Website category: book
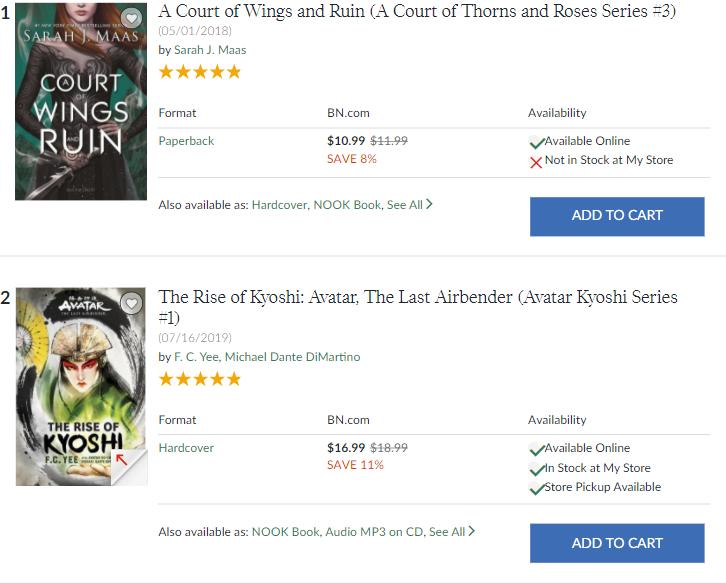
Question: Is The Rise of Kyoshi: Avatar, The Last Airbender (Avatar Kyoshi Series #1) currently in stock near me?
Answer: yes

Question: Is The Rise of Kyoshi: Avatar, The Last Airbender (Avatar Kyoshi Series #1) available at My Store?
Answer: yes

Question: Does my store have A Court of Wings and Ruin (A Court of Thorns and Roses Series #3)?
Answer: no

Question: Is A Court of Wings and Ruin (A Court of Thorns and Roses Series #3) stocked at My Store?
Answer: no

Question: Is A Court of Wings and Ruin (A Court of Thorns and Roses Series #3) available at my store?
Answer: no

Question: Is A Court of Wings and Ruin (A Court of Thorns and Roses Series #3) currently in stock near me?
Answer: no

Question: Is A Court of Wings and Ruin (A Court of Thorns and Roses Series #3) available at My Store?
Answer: no

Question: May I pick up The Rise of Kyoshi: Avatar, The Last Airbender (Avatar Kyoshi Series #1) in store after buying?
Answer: yes

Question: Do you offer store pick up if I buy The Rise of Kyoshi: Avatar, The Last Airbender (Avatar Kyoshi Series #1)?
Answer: yes

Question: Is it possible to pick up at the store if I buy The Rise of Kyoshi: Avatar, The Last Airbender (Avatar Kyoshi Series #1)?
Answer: yes

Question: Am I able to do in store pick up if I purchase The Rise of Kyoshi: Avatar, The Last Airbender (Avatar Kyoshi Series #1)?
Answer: yes

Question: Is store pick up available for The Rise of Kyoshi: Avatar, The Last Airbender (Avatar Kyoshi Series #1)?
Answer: yes

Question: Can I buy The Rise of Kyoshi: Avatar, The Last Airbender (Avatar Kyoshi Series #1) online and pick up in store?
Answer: yes

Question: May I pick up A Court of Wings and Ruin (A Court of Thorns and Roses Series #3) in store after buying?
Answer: no

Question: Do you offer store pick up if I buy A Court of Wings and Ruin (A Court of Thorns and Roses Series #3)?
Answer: no

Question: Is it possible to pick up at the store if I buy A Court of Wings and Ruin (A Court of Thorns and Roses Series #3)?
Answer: no

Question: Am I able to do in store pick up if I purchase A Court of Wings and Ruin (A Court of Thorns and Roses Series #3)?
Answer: no

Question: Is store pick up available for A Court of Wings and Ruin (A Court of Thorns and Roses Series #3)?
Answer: no

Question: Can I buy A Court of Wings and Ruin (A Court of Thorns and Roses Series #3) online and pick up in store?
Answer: no